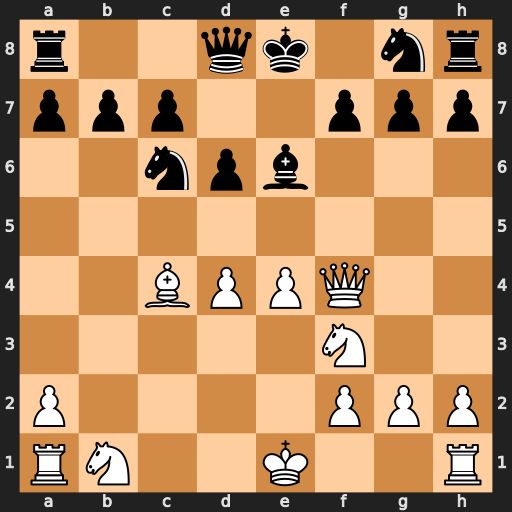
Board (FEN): r2qk1nr/ppp2ppp/2npb3/8/2BPPQ2/5N2/P4PPP/RN2K2R
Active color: w
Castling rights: KQkq
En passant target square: -
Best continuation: d5 Qf6 Qxf6